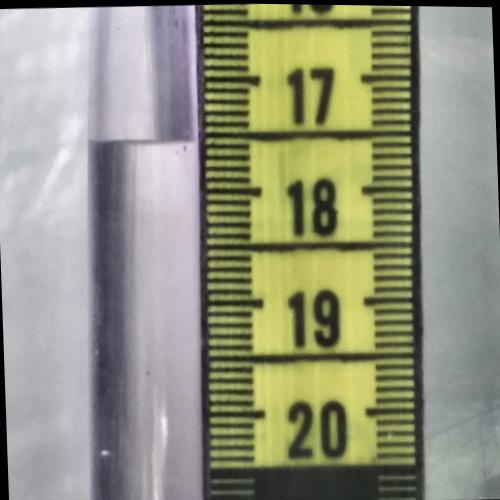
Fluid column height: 17.6 cm